Question: In my Client/Server Java application, I found out a strange behaviour, that prevents any content to be displayed in a JFrame than the first one (login one).
The JFrame is diplayed, but it's transparent and if I resize it, I have this effect:

The application works like this (2 main, 1 in Server class and 1 in Client class:
SERVER SIDE
1) the main has an infinite loop, starting a new thread to handle messages when a client connects to it
CLIENT SIDE
1) the main get the singleton of the GuiLogin JDialog, and execute a method to display it
2) when the user press Login, an ActionListener in the guilogin, invokes the client method to dispatch a LoginRequest object to the Server, that replies with a LoginResponse object
3) if the email and password are correct (email=a,password=b), it should display another JFrame, but whatever i tried, it always displayed the bugged - transparent frame
3b) if the email and password are incorrect, the application displays a JDialog (working fine)
I think my mistake is somewhere conceptual, the code looks right fine, I invoke the new JFrame with
'''
guiLogin.dispose();
JFrame j = new JFrame();
j.setVisible(true);
'''
as standalone code it works, but inside a method in my Visitor-pattern message handler on the client, it works like in the screenshot
<URL>
EDIT: I am very inexperienced about Java Gui & events, i checked now that the code causing the issue is inside an EDT ( javax.swing.SwingUtilities.isEventDispatchThread() returns true ). Should i move the whole message handling logic inside a SwingWorker thread?
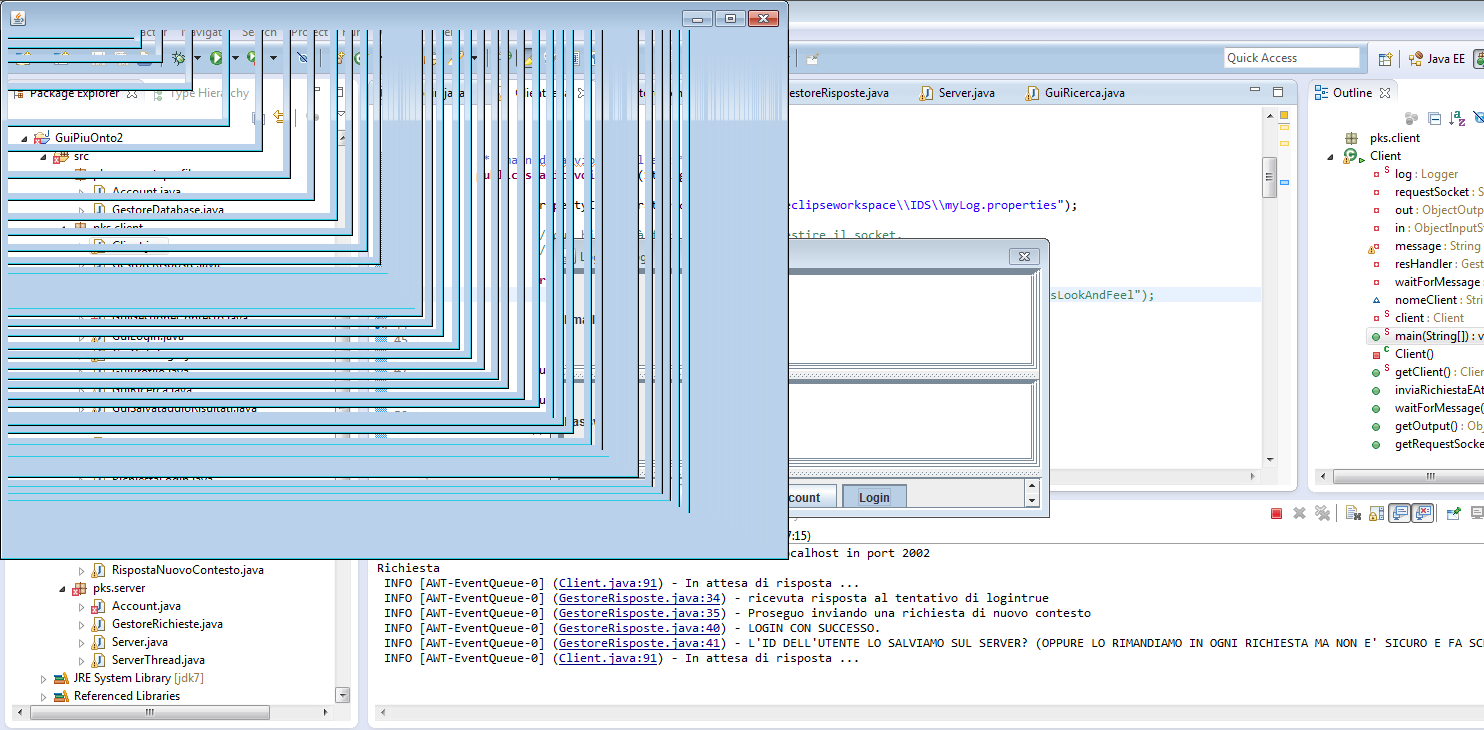
Answer: You're blocking 'Event Dispatch Thread (EDT)'. Here is a snippet from 'TinyClient' that is executed on EDT:
'''
do {
System.out.println("waiting response");
try {
Response risp = (Response) in.readObject();
risp.accept(resHandler);
}
catch (SocketException e) {
// unhandled yet
}
Thread.sleep(500);
} while (waitForMessage);
'''
On one of the iterations 'in.readObject();' call is blocked. Same goes for the 'Thread.Sleep'. All UI related work, such as painting, happen on the EDT. Once EDT is blocked it does not process any events. Hence the result you see - the UI is not repainted.
Take a look at <URL> for more details. You would want to adopt a multithreaded solution to handle networking. Look into 'SwingWorker' in the same tutorial. It allows execution of a task on a background thread and communicate results on EDT thread.
:
As the details and scale of your application are not available it is hard to give a concrete solution. Keep in mind that Swing is single threaded. All UI work must be done on EDT. For best performance, all tasks on EDT should be brief. Networking should be handled on a worker thread. You have several options such as 'SwingWorker', 'ExecutorService' or your own auxiliary threads. 'SwingWorker' has a built-in mechanism to push updates on EDT. In case of 'ExecutorService' you can use 'SwingUtilities.invokeLater' for that purpose.